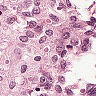
Metastatic tissue present: no